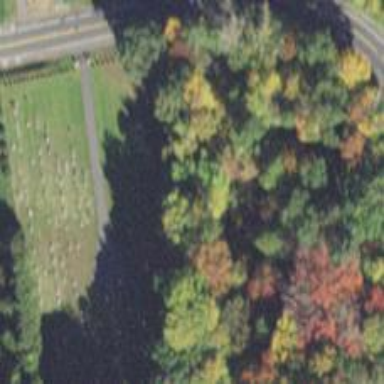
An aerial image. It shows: Cemetery.